Interaction volume radius: 10 \u00c5
Interaction volume height: 15 \u00c5
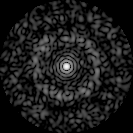
Disorder parameter: 0.844